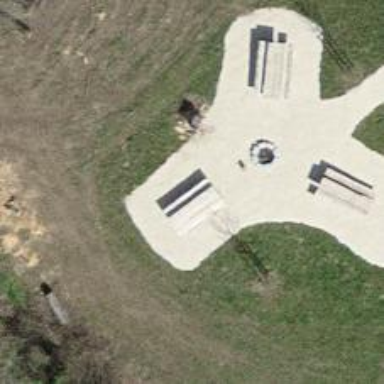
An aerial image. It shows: Picnic table located in leisure land area.